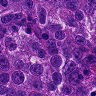
Metastatic tissue present: yes